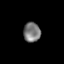
Tissue: skin
Cell type: Epithelial cells
Senescence score: 0.242
Nuclear area (px): 327
Mean DAPI intensity: 122.294